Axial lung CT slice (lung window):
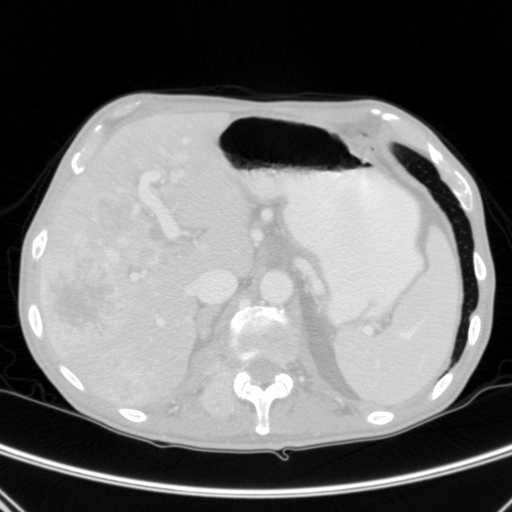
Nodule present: no